Question: I am developing a Nativescript + Angular shared web&mobile application. I am using most recent versions of frameworks (TNS 6 and Angular 8). I need to use a SDK which is available natively for iOS - <URL> . I tried to wrap it as a plugin, and tried to do this in two ways:
1. Creating plugin with Podfile - in this case, when I try to access DotPay object in my final project, I add
'''
declare var DotPay;
'''
at the top of file, but I am getting and error
'''
Can't find variable: DotPay
'''
when I run the code.
1. Adding the whole library in platforms/ios/ directory. In this case, I cannot even build the project, because I am getting this error:
'''
The bundle at $PROJECT_DIR/node_modules/nativescript-dotpay/platforms/ios/DotPaySDK.framework does not appear to be a dynamic framework.
'''
I tried to add module.modulemap file in several locations (/platforms/ios, /platforms/ios/DotPaySDK.framework, /platforms/ios/DotPaySDK.framework/Modules) but it did not change anything.
Also, after calling this command
'''
TNS_TYPESCRIPT_DECLARATIONS_PATH="$(pwd)/typings" tns build ios
'''
no definition file for this SDK is generated (in both cases).
The structure of SDK is:

I've also run the second option with
'''
tns build ios --log trace
'''
And I've found out that it fails at ios-project-service.js, lines 499-502
'''
const packageType = plistJson["CFBundlePackageType"];
if (packageType !== "FMWK") {
this.$errors.failWithoutHelp("The bundle at %s does not appear to be a dynamic framework.", libraryPath);
}
'''
Because of the fact, that CFBundlePackageType key of SDK Info.plist is BNDL instead of FMWK.
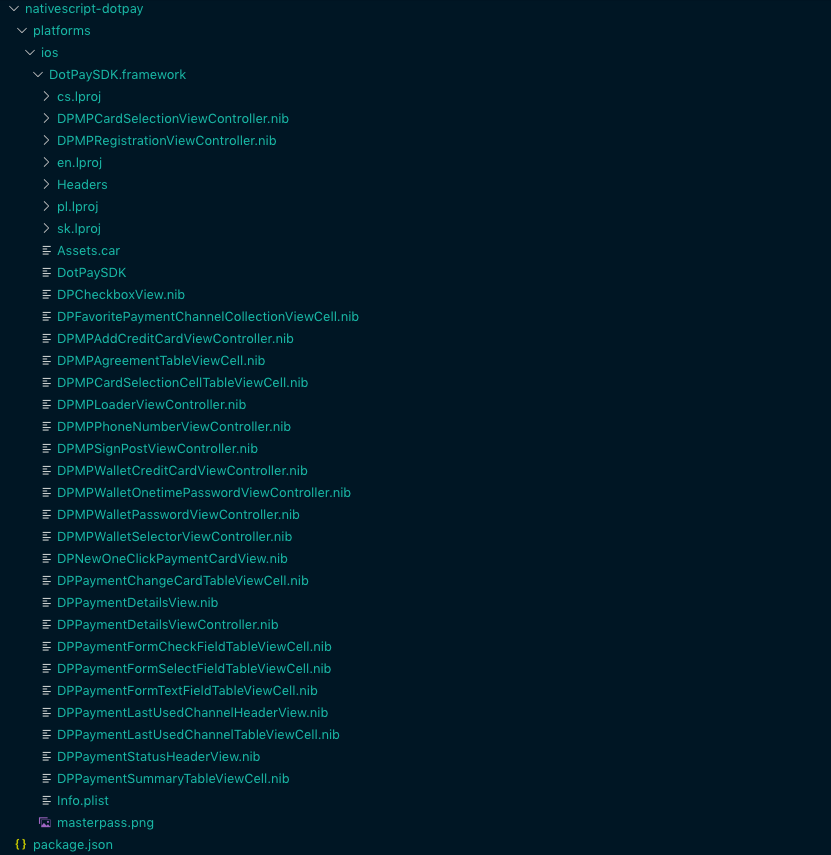
Answer: At the end, I received help on ios-runtime repository of Nativescript. Here is the issue: <URL>